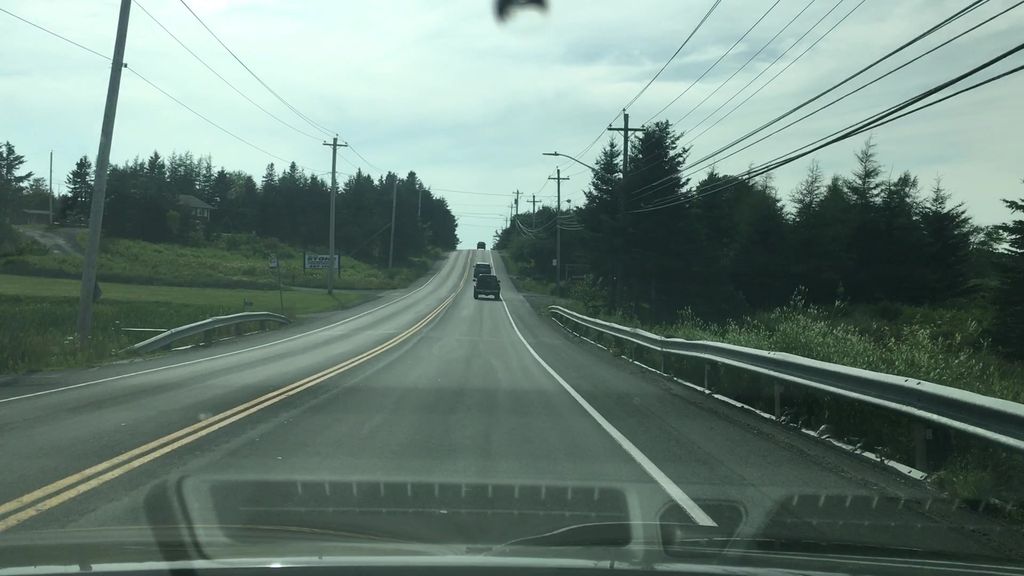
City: halifax